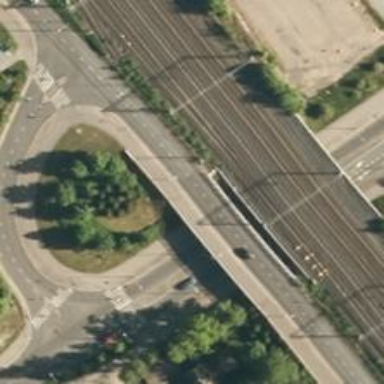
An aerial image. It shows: Bridge over railway with continuous electrified contact line.